Interaction volume radius: 10 \u00c5
Interaction volume height: 20 \u00c5
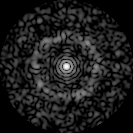
Disorder parameter: 0.8292